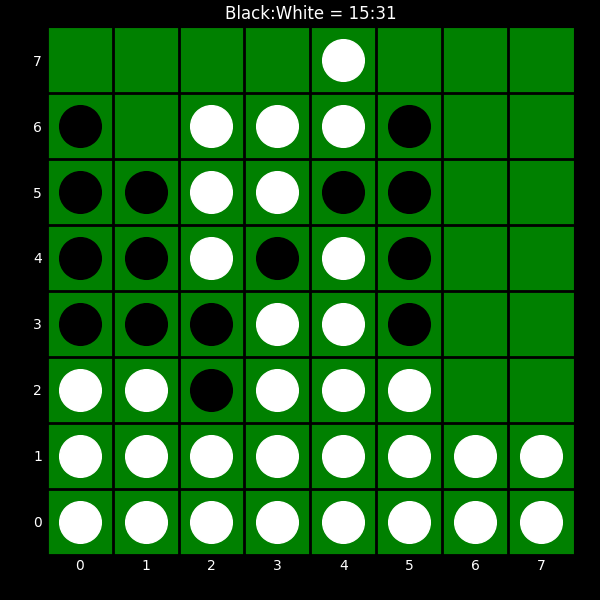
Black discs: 15
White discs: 31